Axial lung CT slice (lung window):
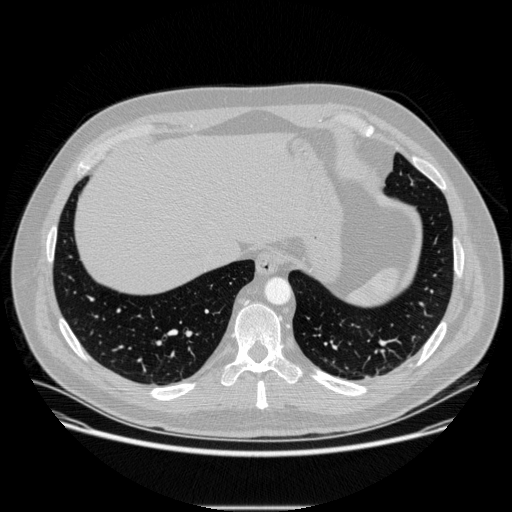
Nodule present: no